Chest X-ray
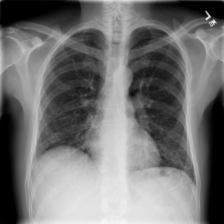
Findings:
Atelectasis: negative
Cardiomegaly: negative
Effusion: negative
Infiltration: positive
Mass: negative
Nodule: negative
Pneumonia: negative
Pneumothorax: negative
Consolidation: negative
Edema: negative
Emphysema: negative
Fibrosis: negative
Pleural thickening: negative
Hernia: negative